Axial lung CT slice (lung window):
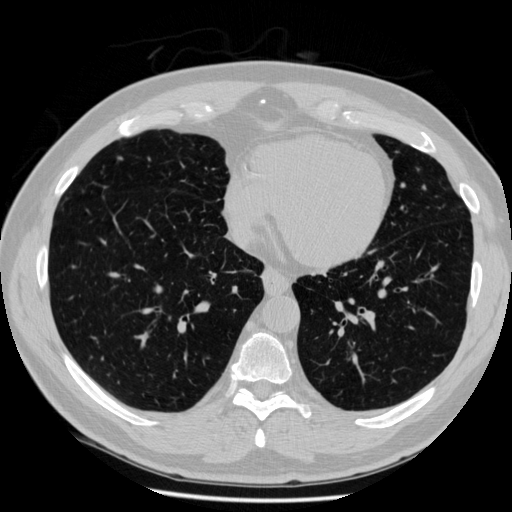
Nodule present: no